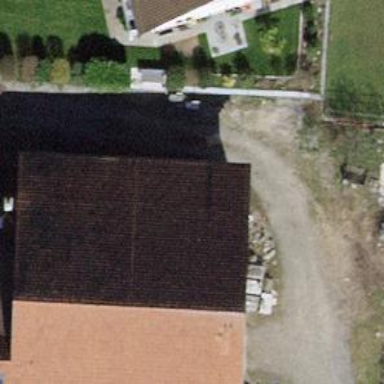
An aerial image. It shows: Driveway with fine gravel surface.